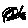
Label: hexagon